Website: home-depot
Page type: newsletter-management
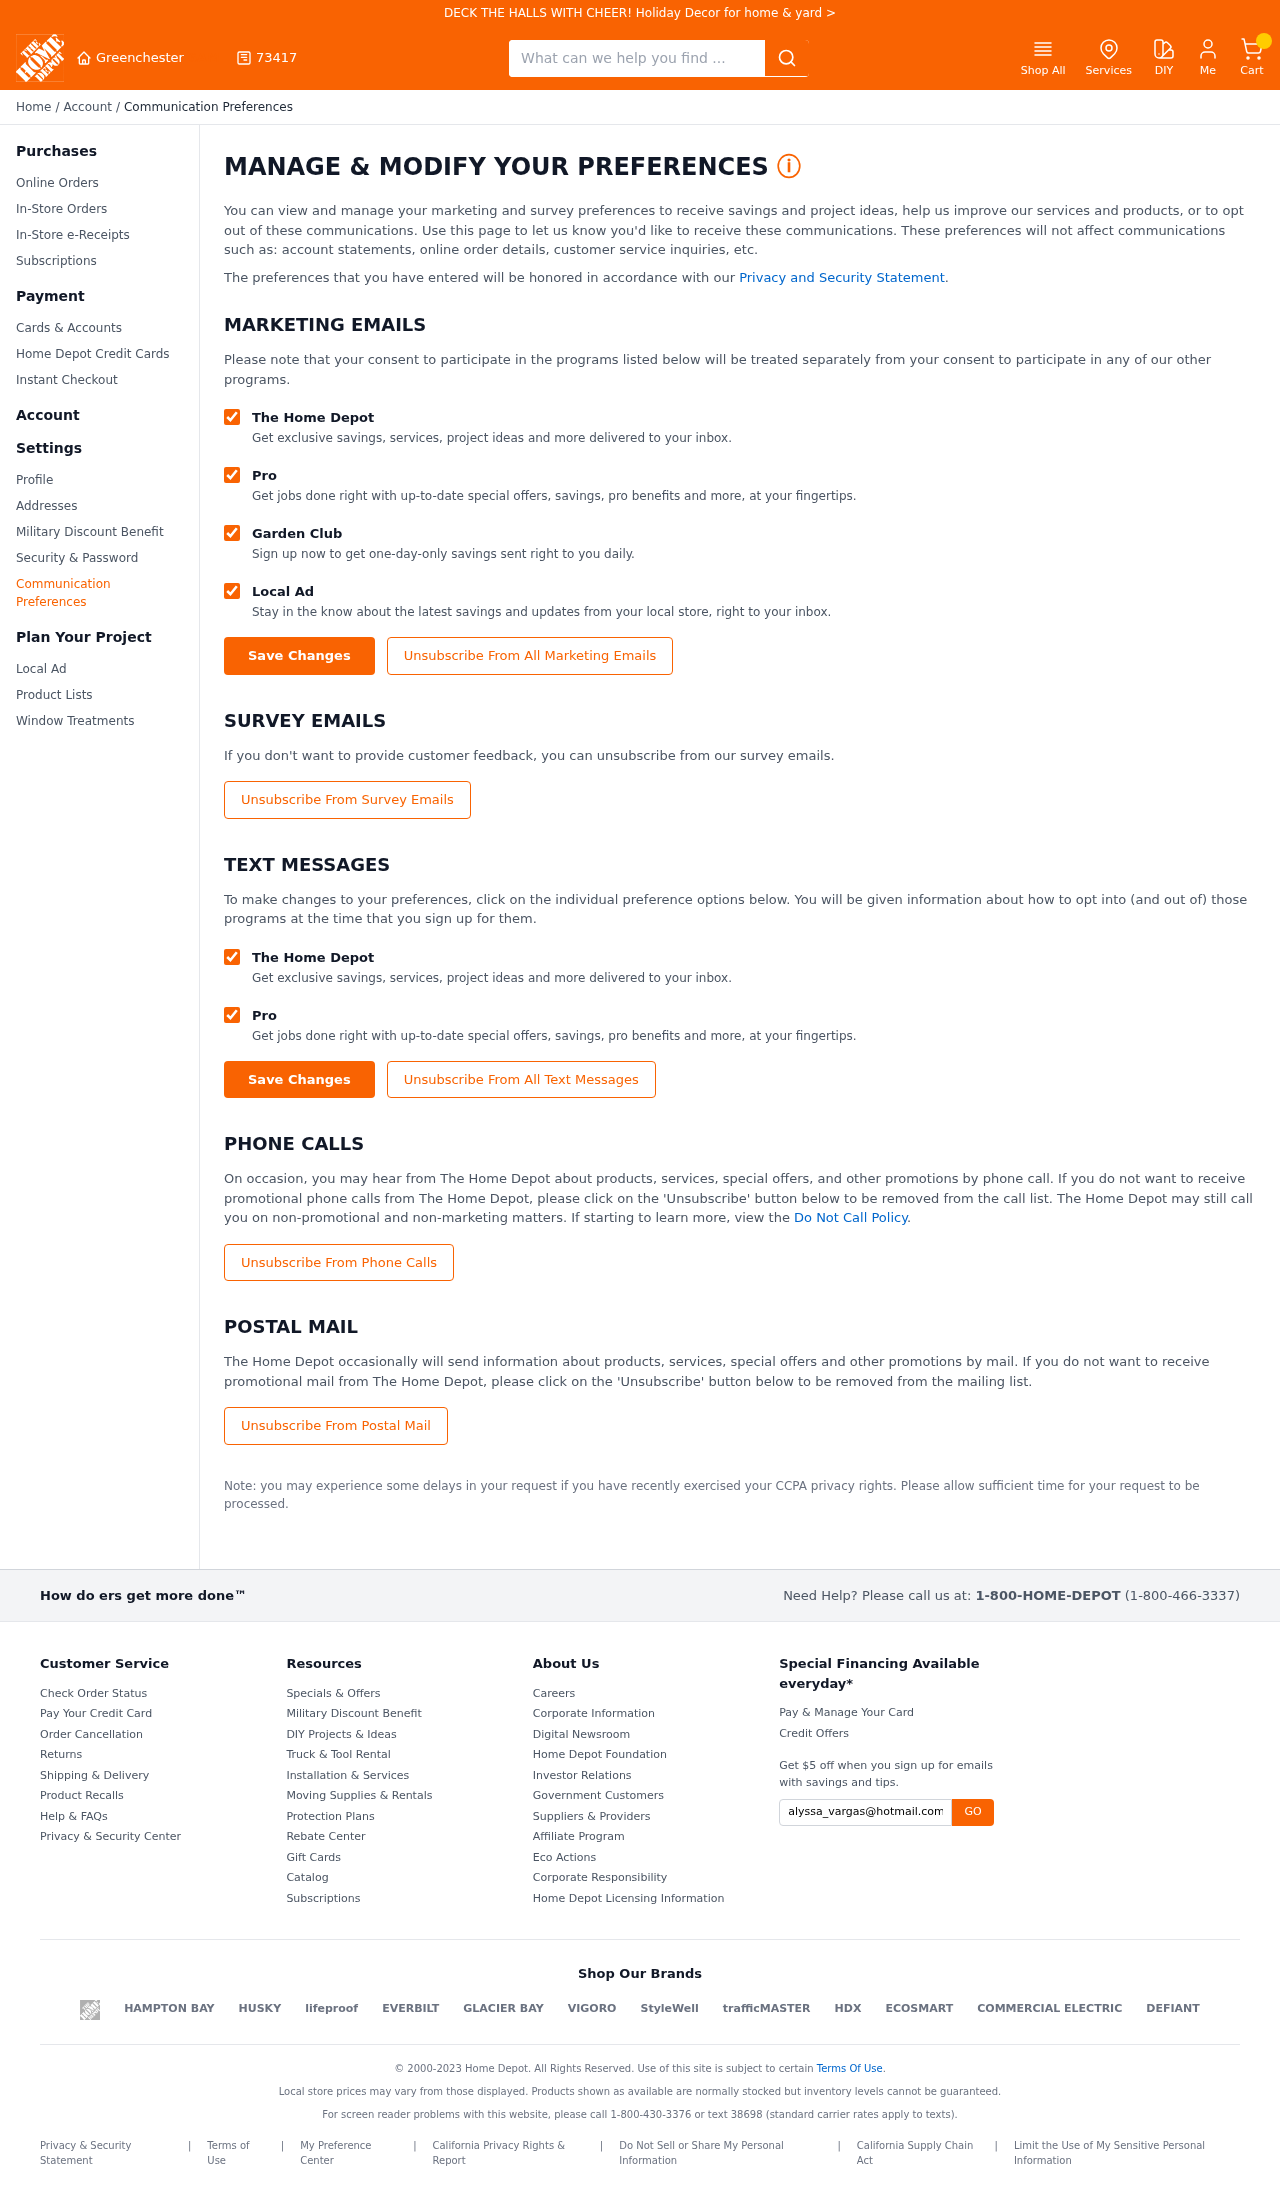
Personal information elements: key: PII_CITY
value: Greenchester
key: PII_POSTCODE
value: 73417
Search elements: key: HEADER_SEARCH
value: What can we help you find ...